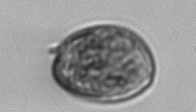
Label: Prorocentrum